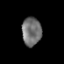
Tissue: prostate
Cell type: T cells
Senescence score: 0.273
Nuclear area (px): 543
Mean DAPI intensity: 112.834